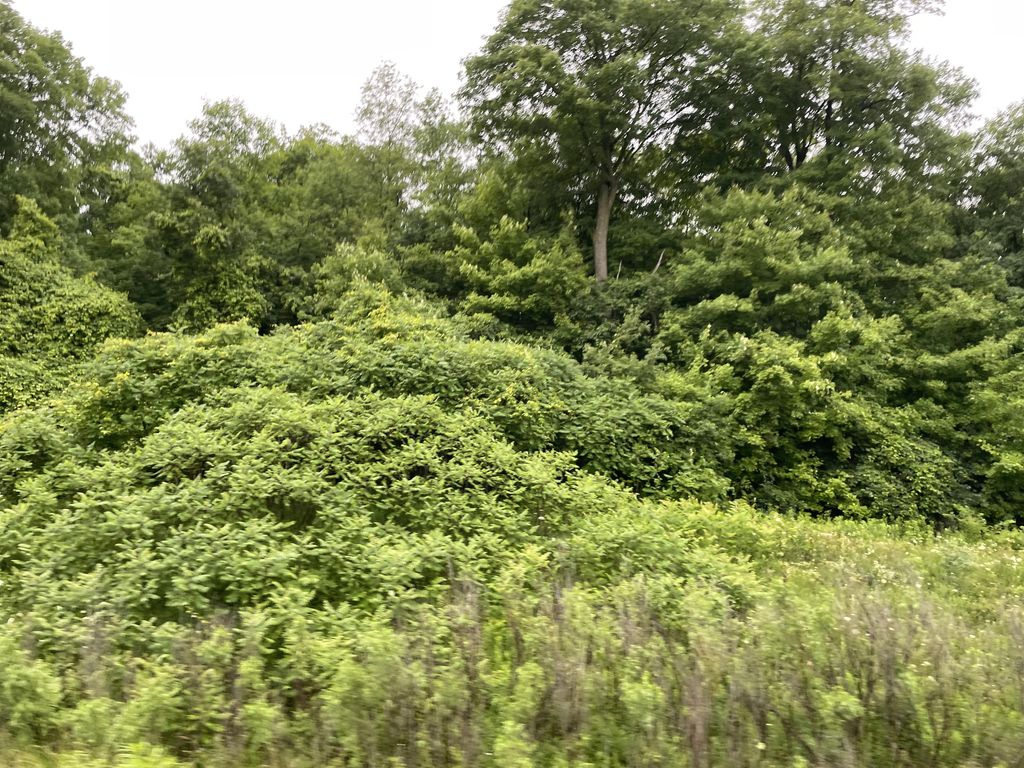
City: kitchener-waterloo